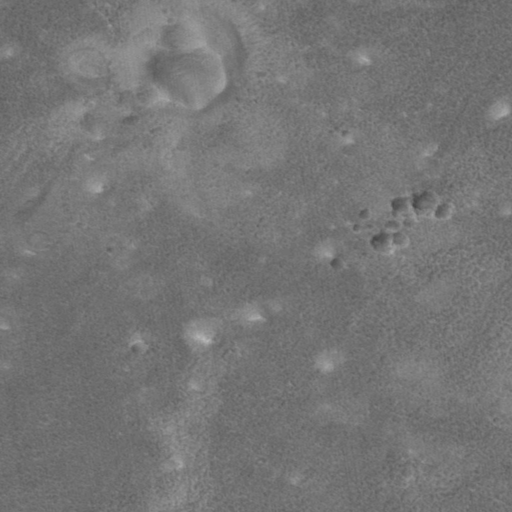
Objects detected: cone, cone, cone, cone